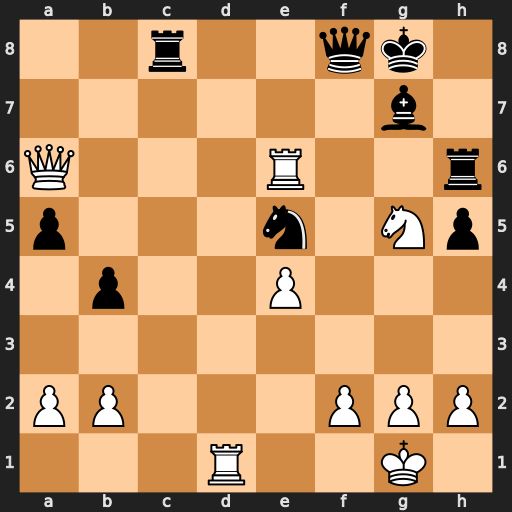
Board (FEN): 2r2qk1/6b1/Q3R2r/p3n1Np/1p2P3/8/PP3PPP/3R2K1
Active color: w
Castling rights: -
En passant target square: -
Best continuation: Rxh6 Bxh6 Qe6+ Kg7 Qxe5+